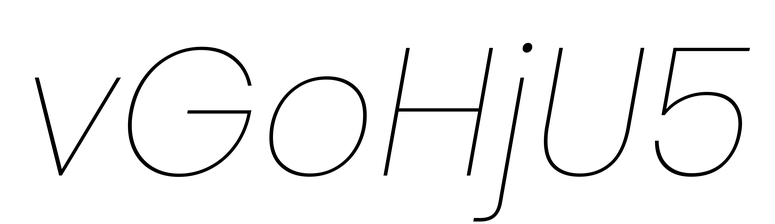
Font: Poppins-ThinItalic